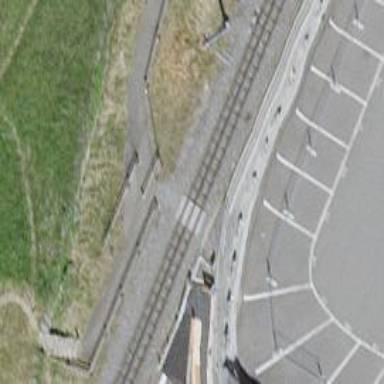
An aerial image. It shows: Railway crossing.